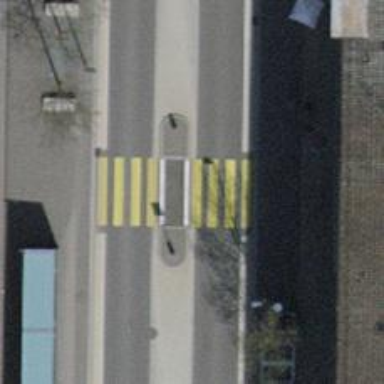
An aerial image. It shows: Asphalt footway with zebra crossing. The crossing includes island and markings.